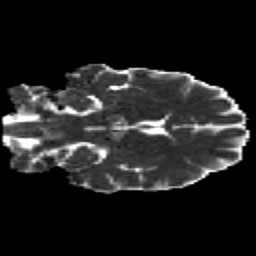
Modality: MD
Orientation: coronal
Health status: healthy
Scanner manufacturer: siemens
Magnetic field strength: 3 T
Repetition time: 12 s
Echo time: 0.092 s